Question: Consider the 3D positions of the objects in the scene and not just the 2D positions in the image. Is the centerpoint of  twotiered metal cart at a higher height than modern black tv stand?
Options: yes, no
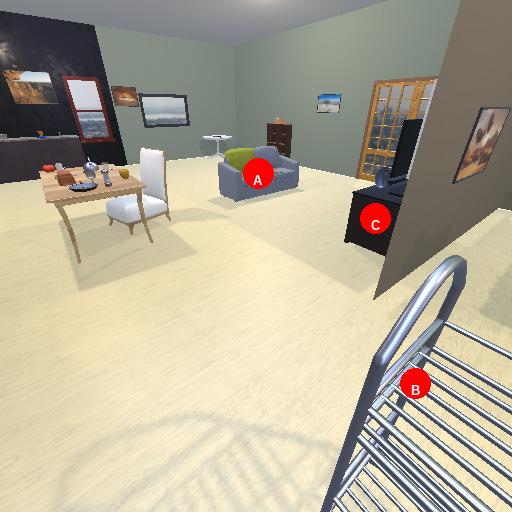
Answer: yes